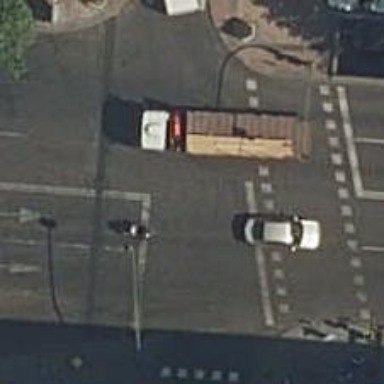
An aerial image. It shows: Road with traffic signals.